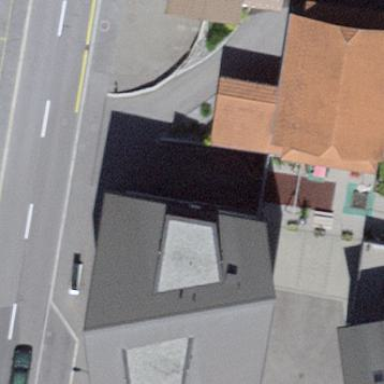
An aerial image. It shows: Building.